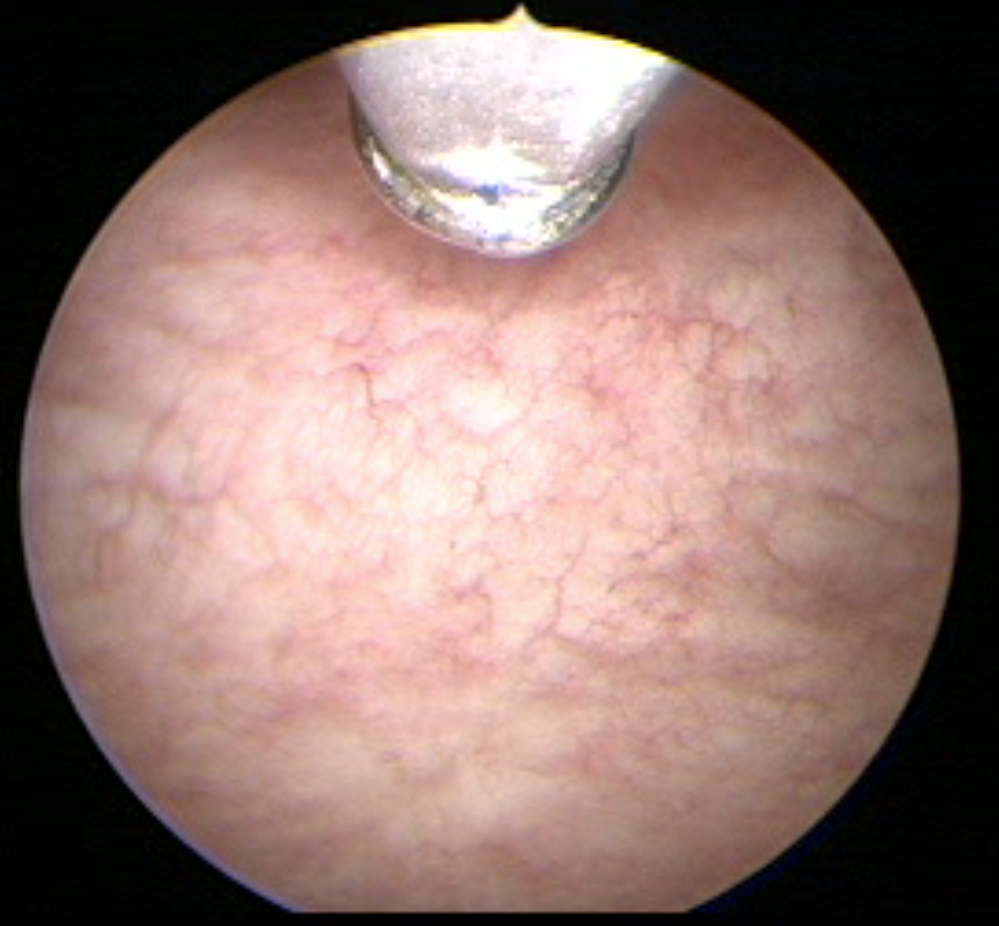
Modality: WLC
Class: Foreign bodies
Subclass: BiopsyForcep
Lesion: L0
Bladder cancer association: No